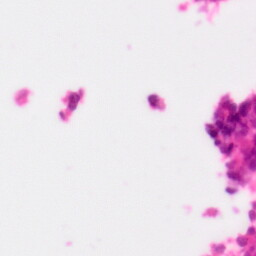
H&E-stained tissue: Colon